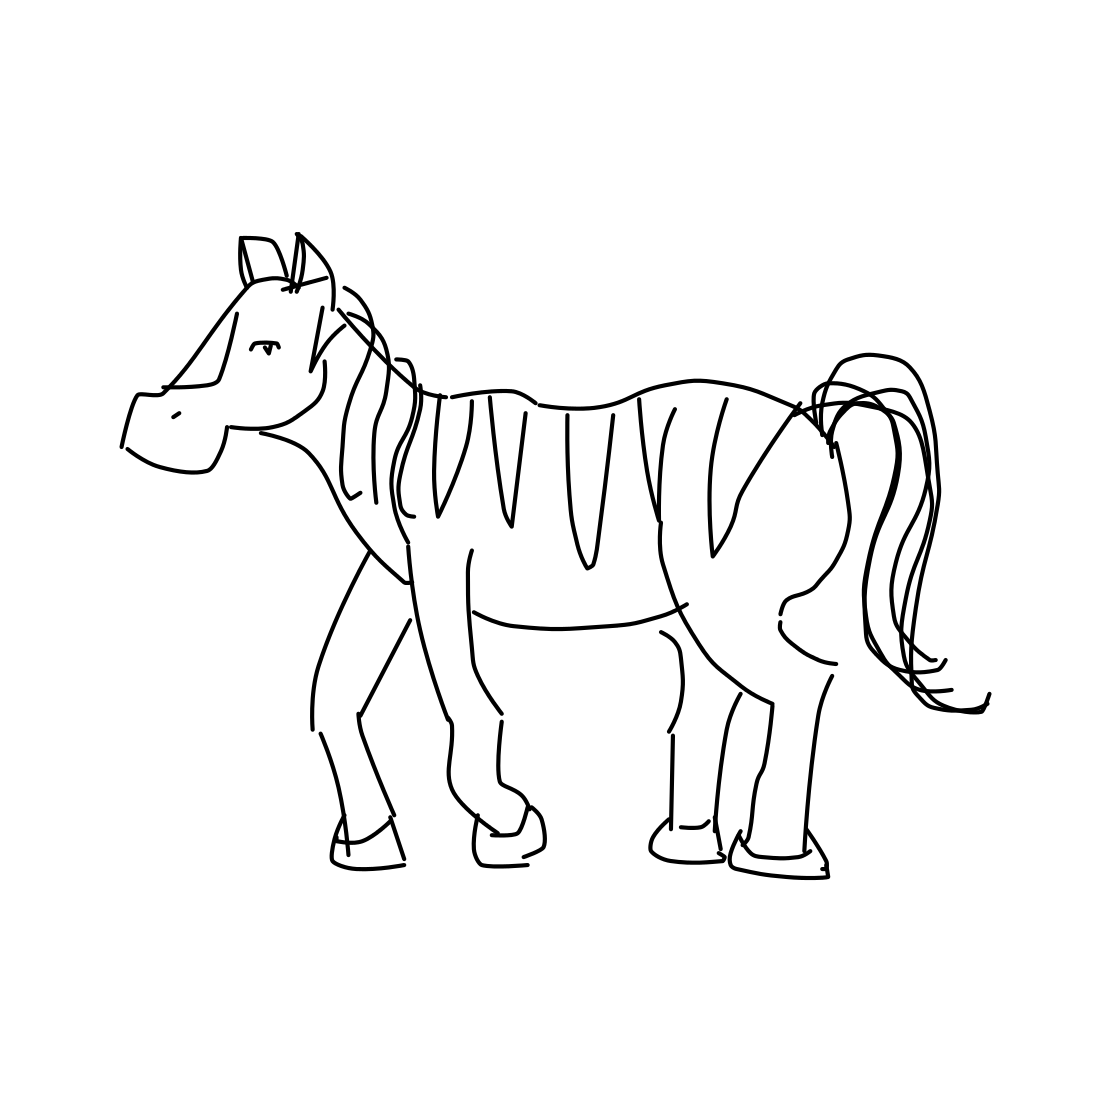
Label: zebra